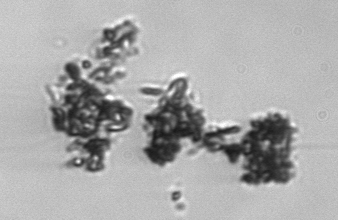
Label: Thalassiosira_TAG_external_detritus